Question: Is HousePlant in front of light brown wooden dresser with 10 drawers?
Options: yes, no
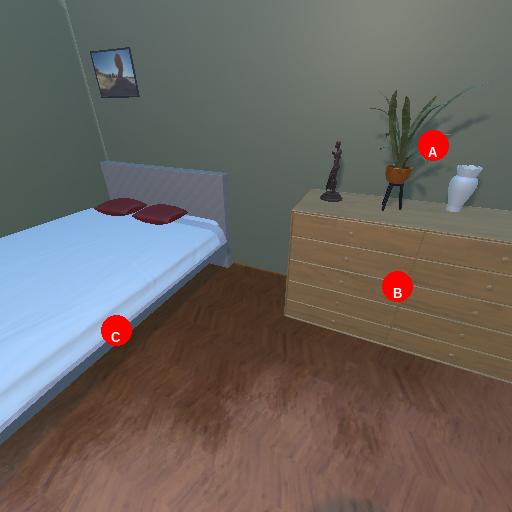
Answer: yes